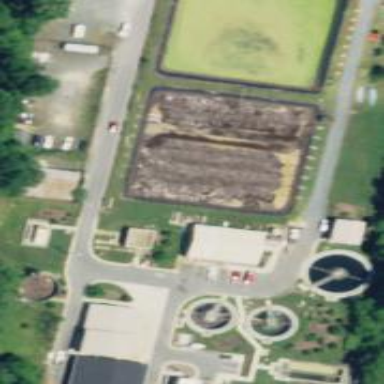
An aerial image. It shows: View of wastewater plant.